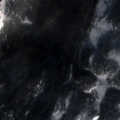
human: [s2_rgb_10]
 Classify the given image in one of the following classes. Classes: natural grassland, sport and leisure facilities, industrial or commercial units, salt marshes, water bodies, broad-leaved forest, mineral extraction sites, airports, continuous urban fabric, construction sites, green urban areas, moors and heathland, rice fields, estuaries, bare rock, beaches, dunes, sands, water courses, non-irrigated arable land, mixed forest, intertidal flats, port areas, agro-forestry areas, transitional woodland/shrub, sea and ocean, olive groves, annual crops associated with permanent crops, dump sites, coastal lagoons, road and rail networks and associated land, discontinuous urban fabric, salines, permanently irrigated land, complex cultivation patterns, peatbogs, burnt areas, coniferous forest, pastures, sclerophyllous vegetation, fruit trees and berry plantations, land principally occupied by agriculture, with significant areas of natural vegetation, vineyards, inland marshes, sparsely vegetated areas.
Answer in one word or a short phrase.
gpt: coniferous forest, moors and heathland, bare rock